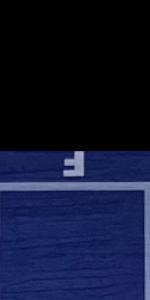
Label: Empty